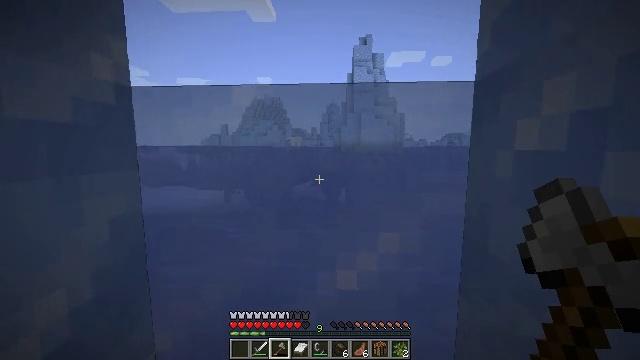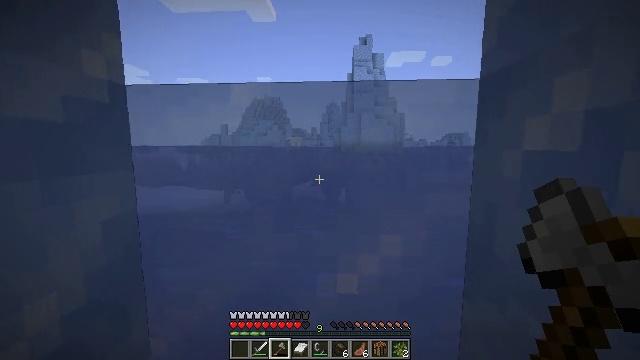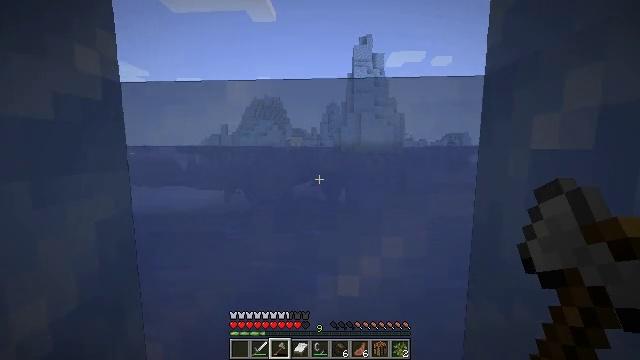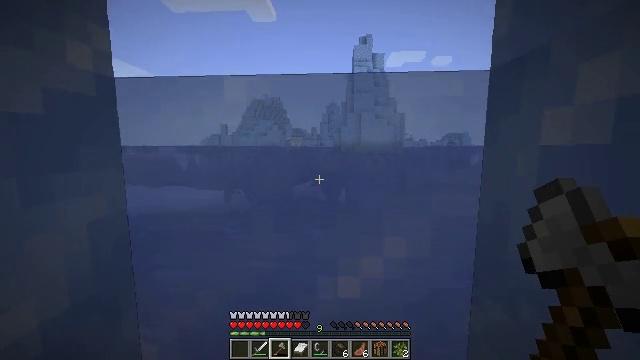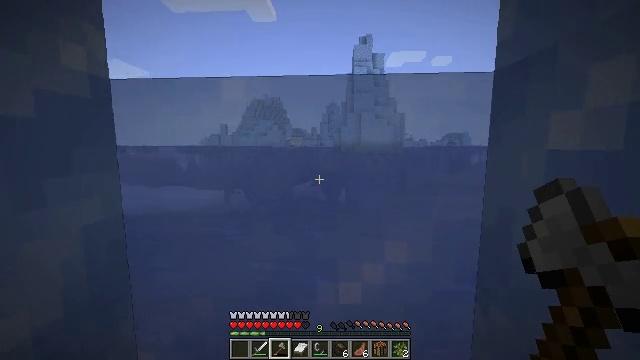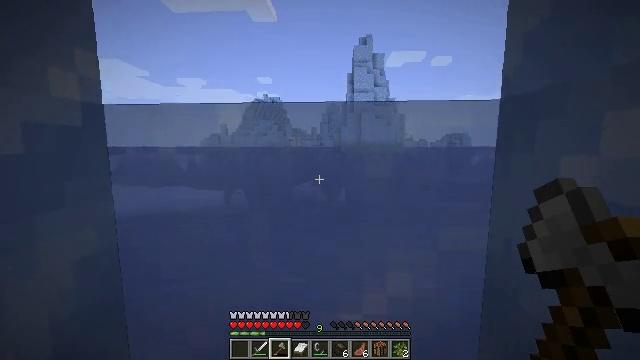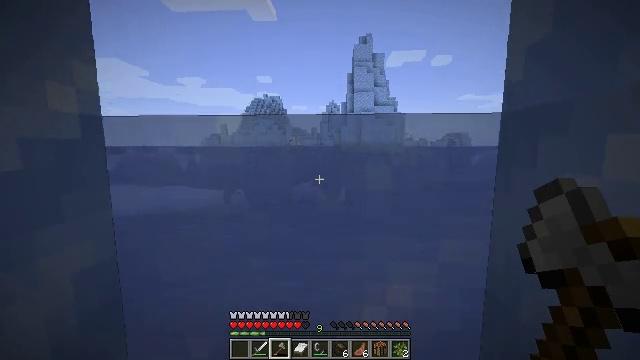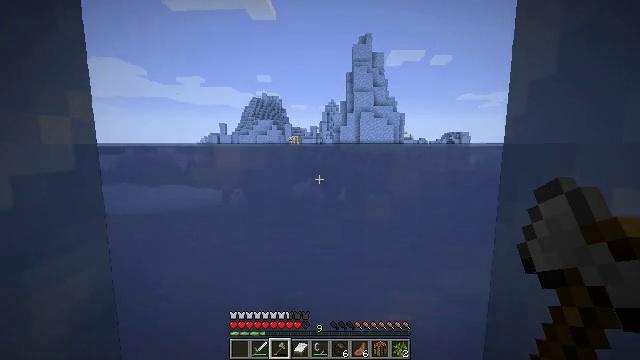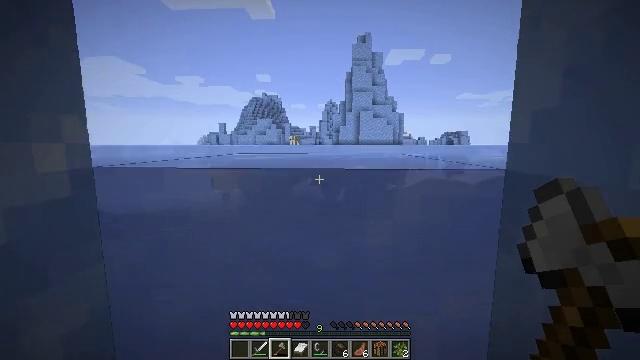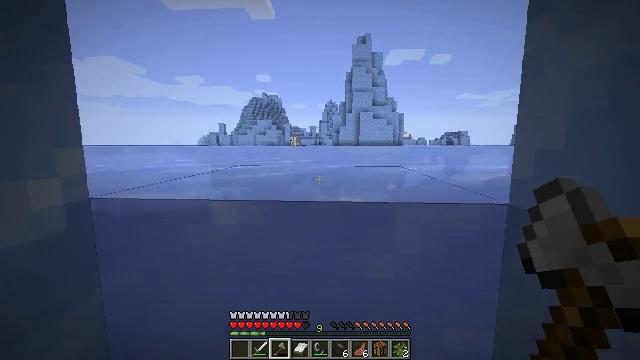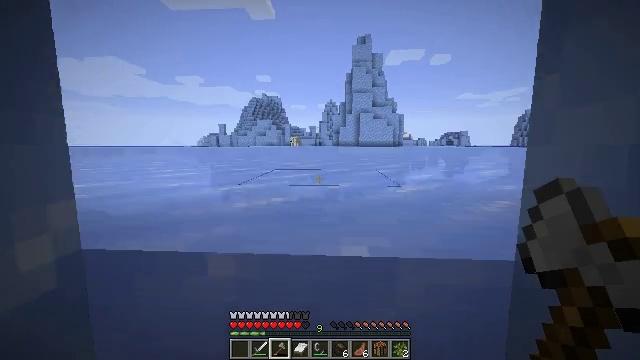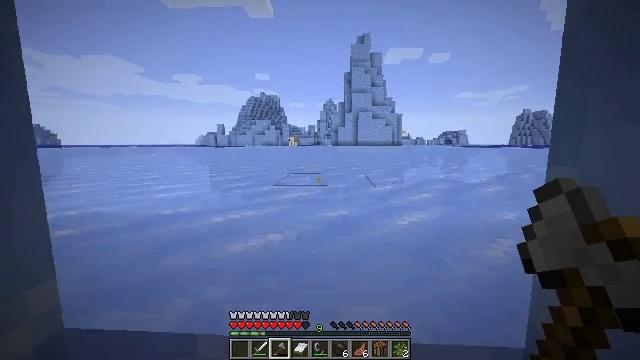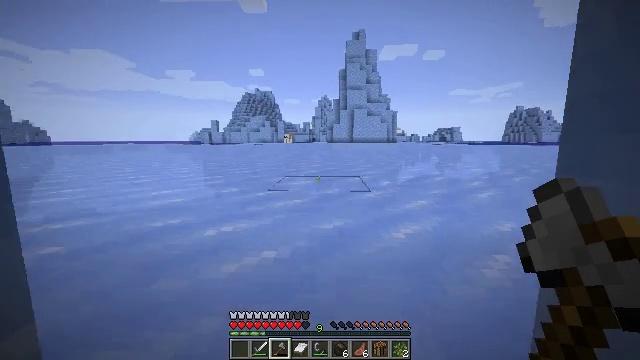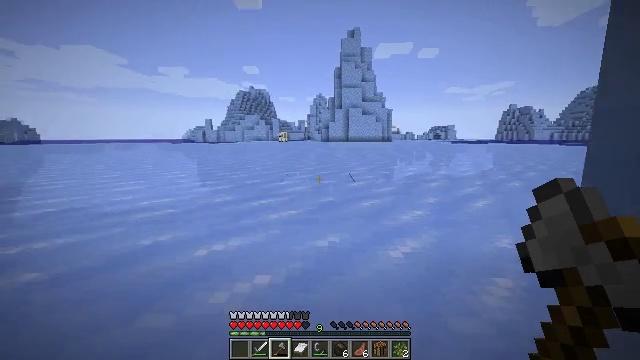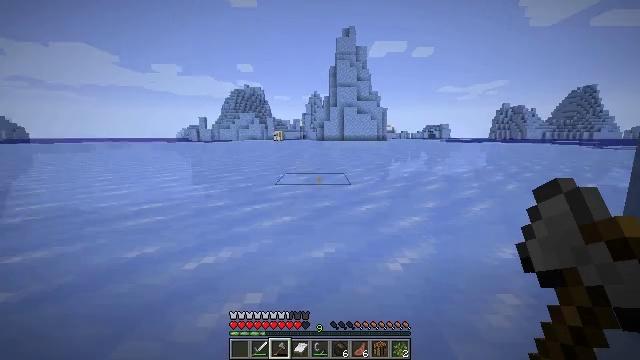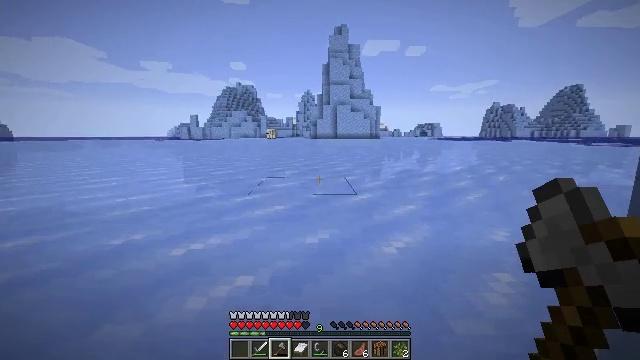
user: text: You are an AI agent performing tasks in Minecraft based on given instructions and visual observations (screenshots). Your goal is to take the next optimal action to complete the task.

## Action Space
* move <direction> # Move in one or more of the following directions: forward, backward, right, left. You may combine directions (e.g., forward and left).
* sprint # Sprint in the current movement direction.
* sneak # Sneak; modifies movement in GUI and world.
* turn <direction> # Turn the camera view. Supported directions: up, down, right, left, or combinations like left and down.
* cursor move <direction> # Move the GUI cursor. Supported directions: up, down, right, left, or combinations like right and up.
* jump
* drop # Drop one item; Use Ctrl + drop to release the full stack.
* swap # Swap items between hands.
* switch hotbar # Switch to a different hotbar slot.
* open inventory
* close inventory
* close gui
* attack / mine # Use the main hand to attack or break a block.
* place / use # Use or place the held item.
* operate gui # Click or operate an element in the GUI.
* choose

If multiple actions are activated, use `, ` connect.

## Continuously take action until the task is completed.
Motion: motion action
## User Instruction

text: Break the ice to collect it.
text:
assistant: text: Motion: move forward, jump
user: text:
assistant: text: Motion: move forward
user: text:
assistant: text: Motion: move forward
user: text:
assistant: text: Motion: move forward, jump
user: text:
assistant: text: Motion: move forward, jump
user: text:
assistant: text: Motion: move forward, jump
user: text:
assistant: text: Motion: move forward
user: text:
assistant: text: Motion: move forward, jump
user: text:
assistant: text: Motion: move forward, jump
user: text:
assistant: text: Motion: move forward, jump
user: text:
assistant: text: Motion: move forward, jump
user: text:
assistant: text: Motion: move forward, turn right
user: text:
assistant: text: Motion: move forward, turn right
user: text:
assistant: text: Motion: move forward, turn right, jump
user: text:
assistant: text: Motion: move forward, turn right, jump
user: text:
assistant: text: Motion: move forward, jump
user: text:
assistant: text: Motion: move forward, jump
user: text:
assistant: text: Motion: move forward
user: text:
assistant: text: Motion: move forward
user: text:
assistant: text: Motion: move forward
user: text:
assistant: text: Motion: move forward
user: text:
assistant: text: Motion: move forward
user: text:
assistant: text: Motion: move forward
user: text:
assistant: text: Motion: move forward
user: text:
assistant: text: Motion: move forward
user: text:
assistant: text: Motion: move forward
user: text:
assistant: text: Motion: move forward
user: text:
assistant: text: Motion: move forward, jump
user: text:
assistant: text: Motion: move forward, jump
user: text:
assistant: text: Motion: move forward, jump